Field crop: maize
Growth stage: 2
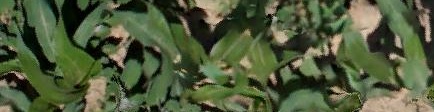
Species: maize